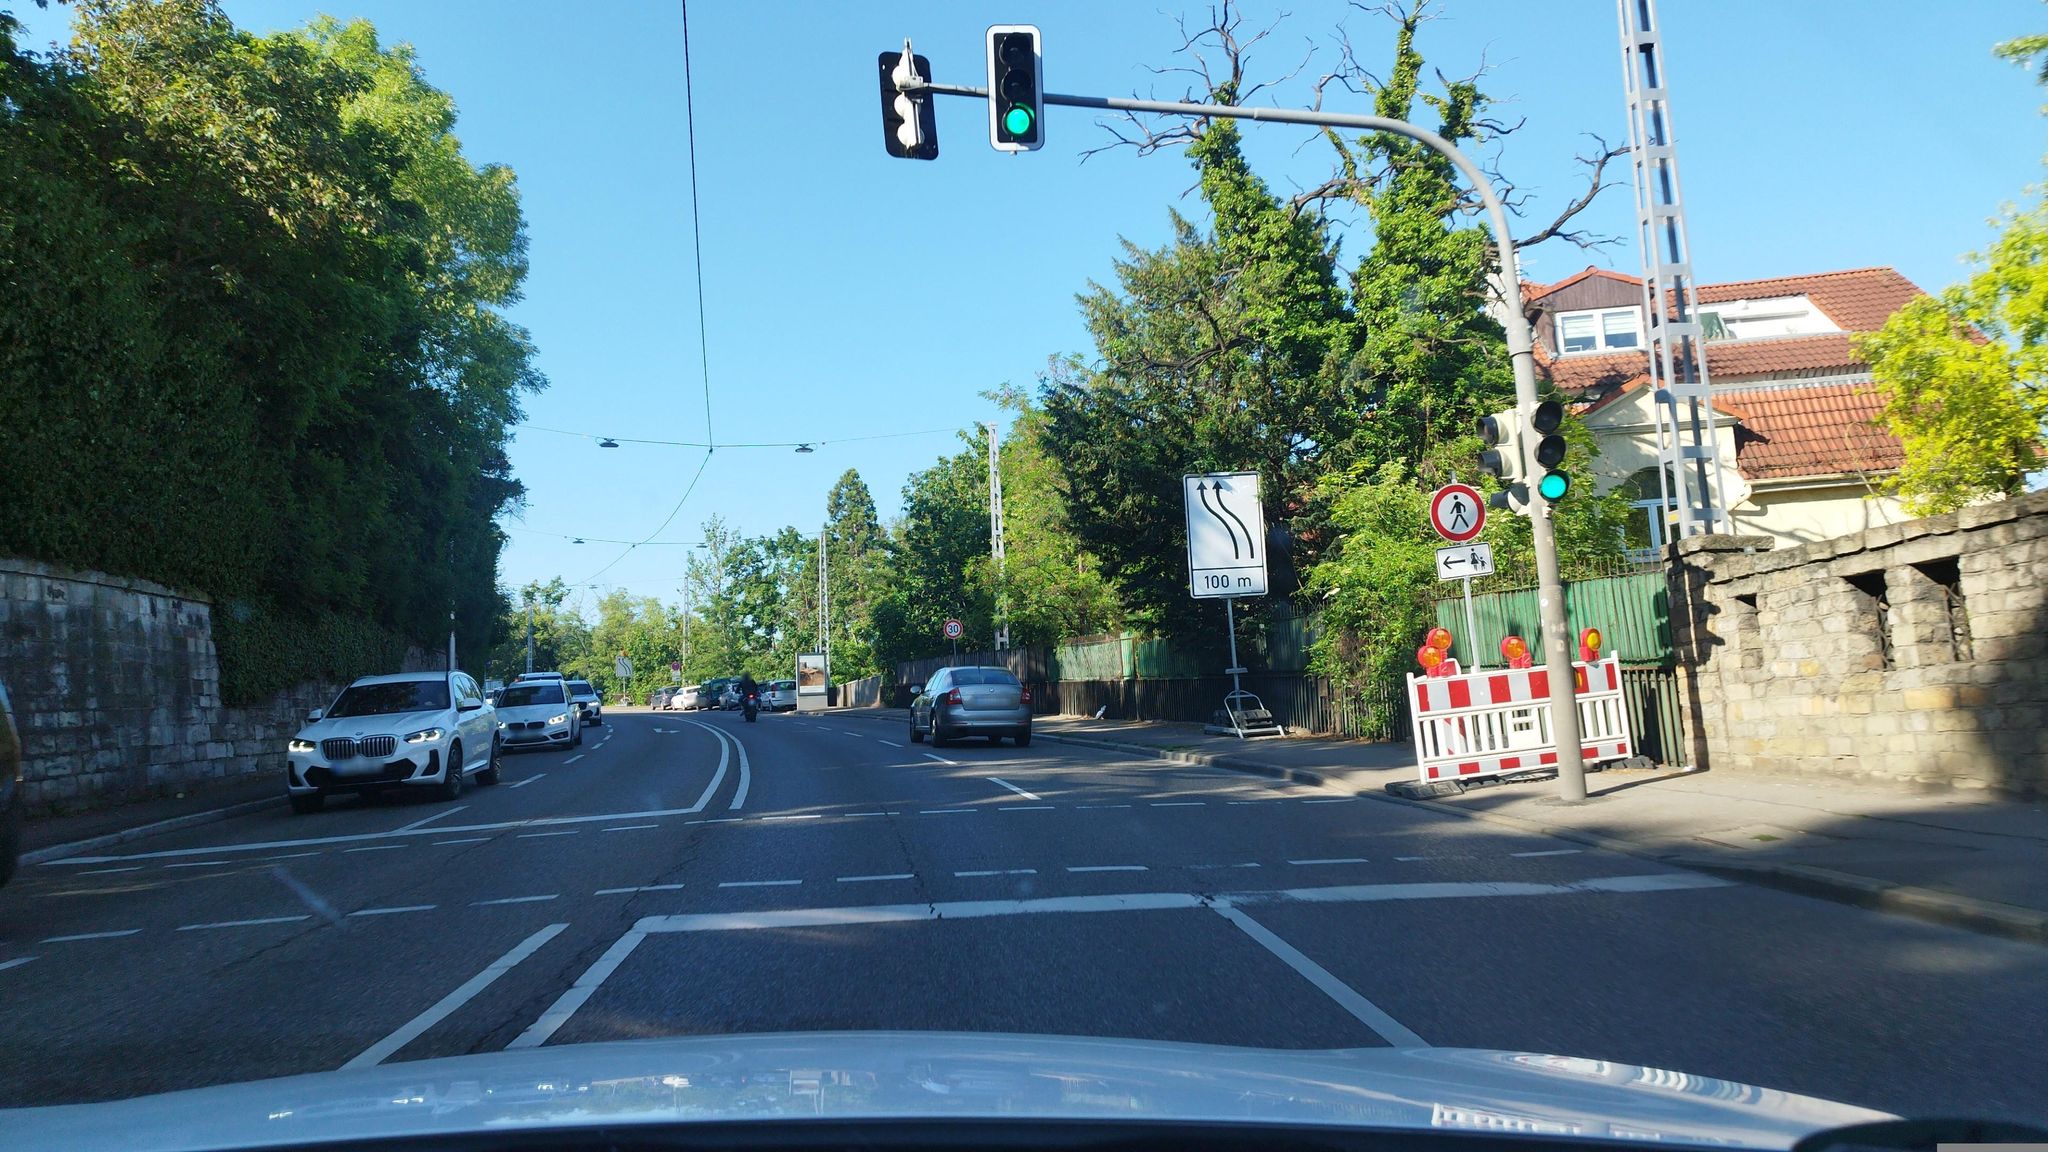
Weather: clear
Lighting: day
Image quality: good
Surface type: driving surface
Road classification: primary
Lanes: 4
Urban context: urban centre
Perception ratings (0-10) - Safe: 2.9, Lively: 7.58, Beautiful: 8.29, Boring: 2.67, Depressing: 4.57, Wealthy: 6.28